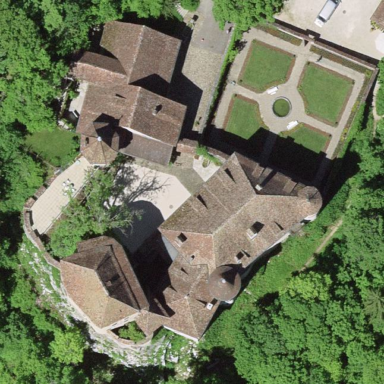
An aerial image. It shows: Stately castle of historical significance.